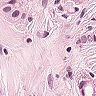
Metastatic tissue present: yes